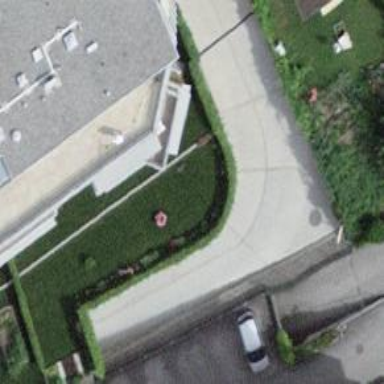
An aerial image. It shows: Retaining wall.